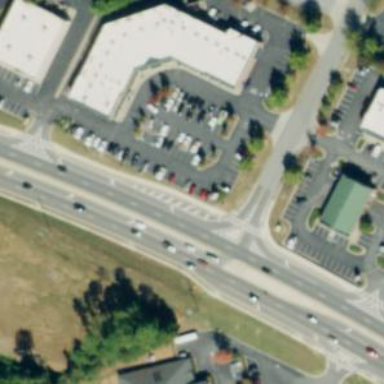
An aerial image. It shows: Asphalt road with secondary link designation.